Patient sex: M
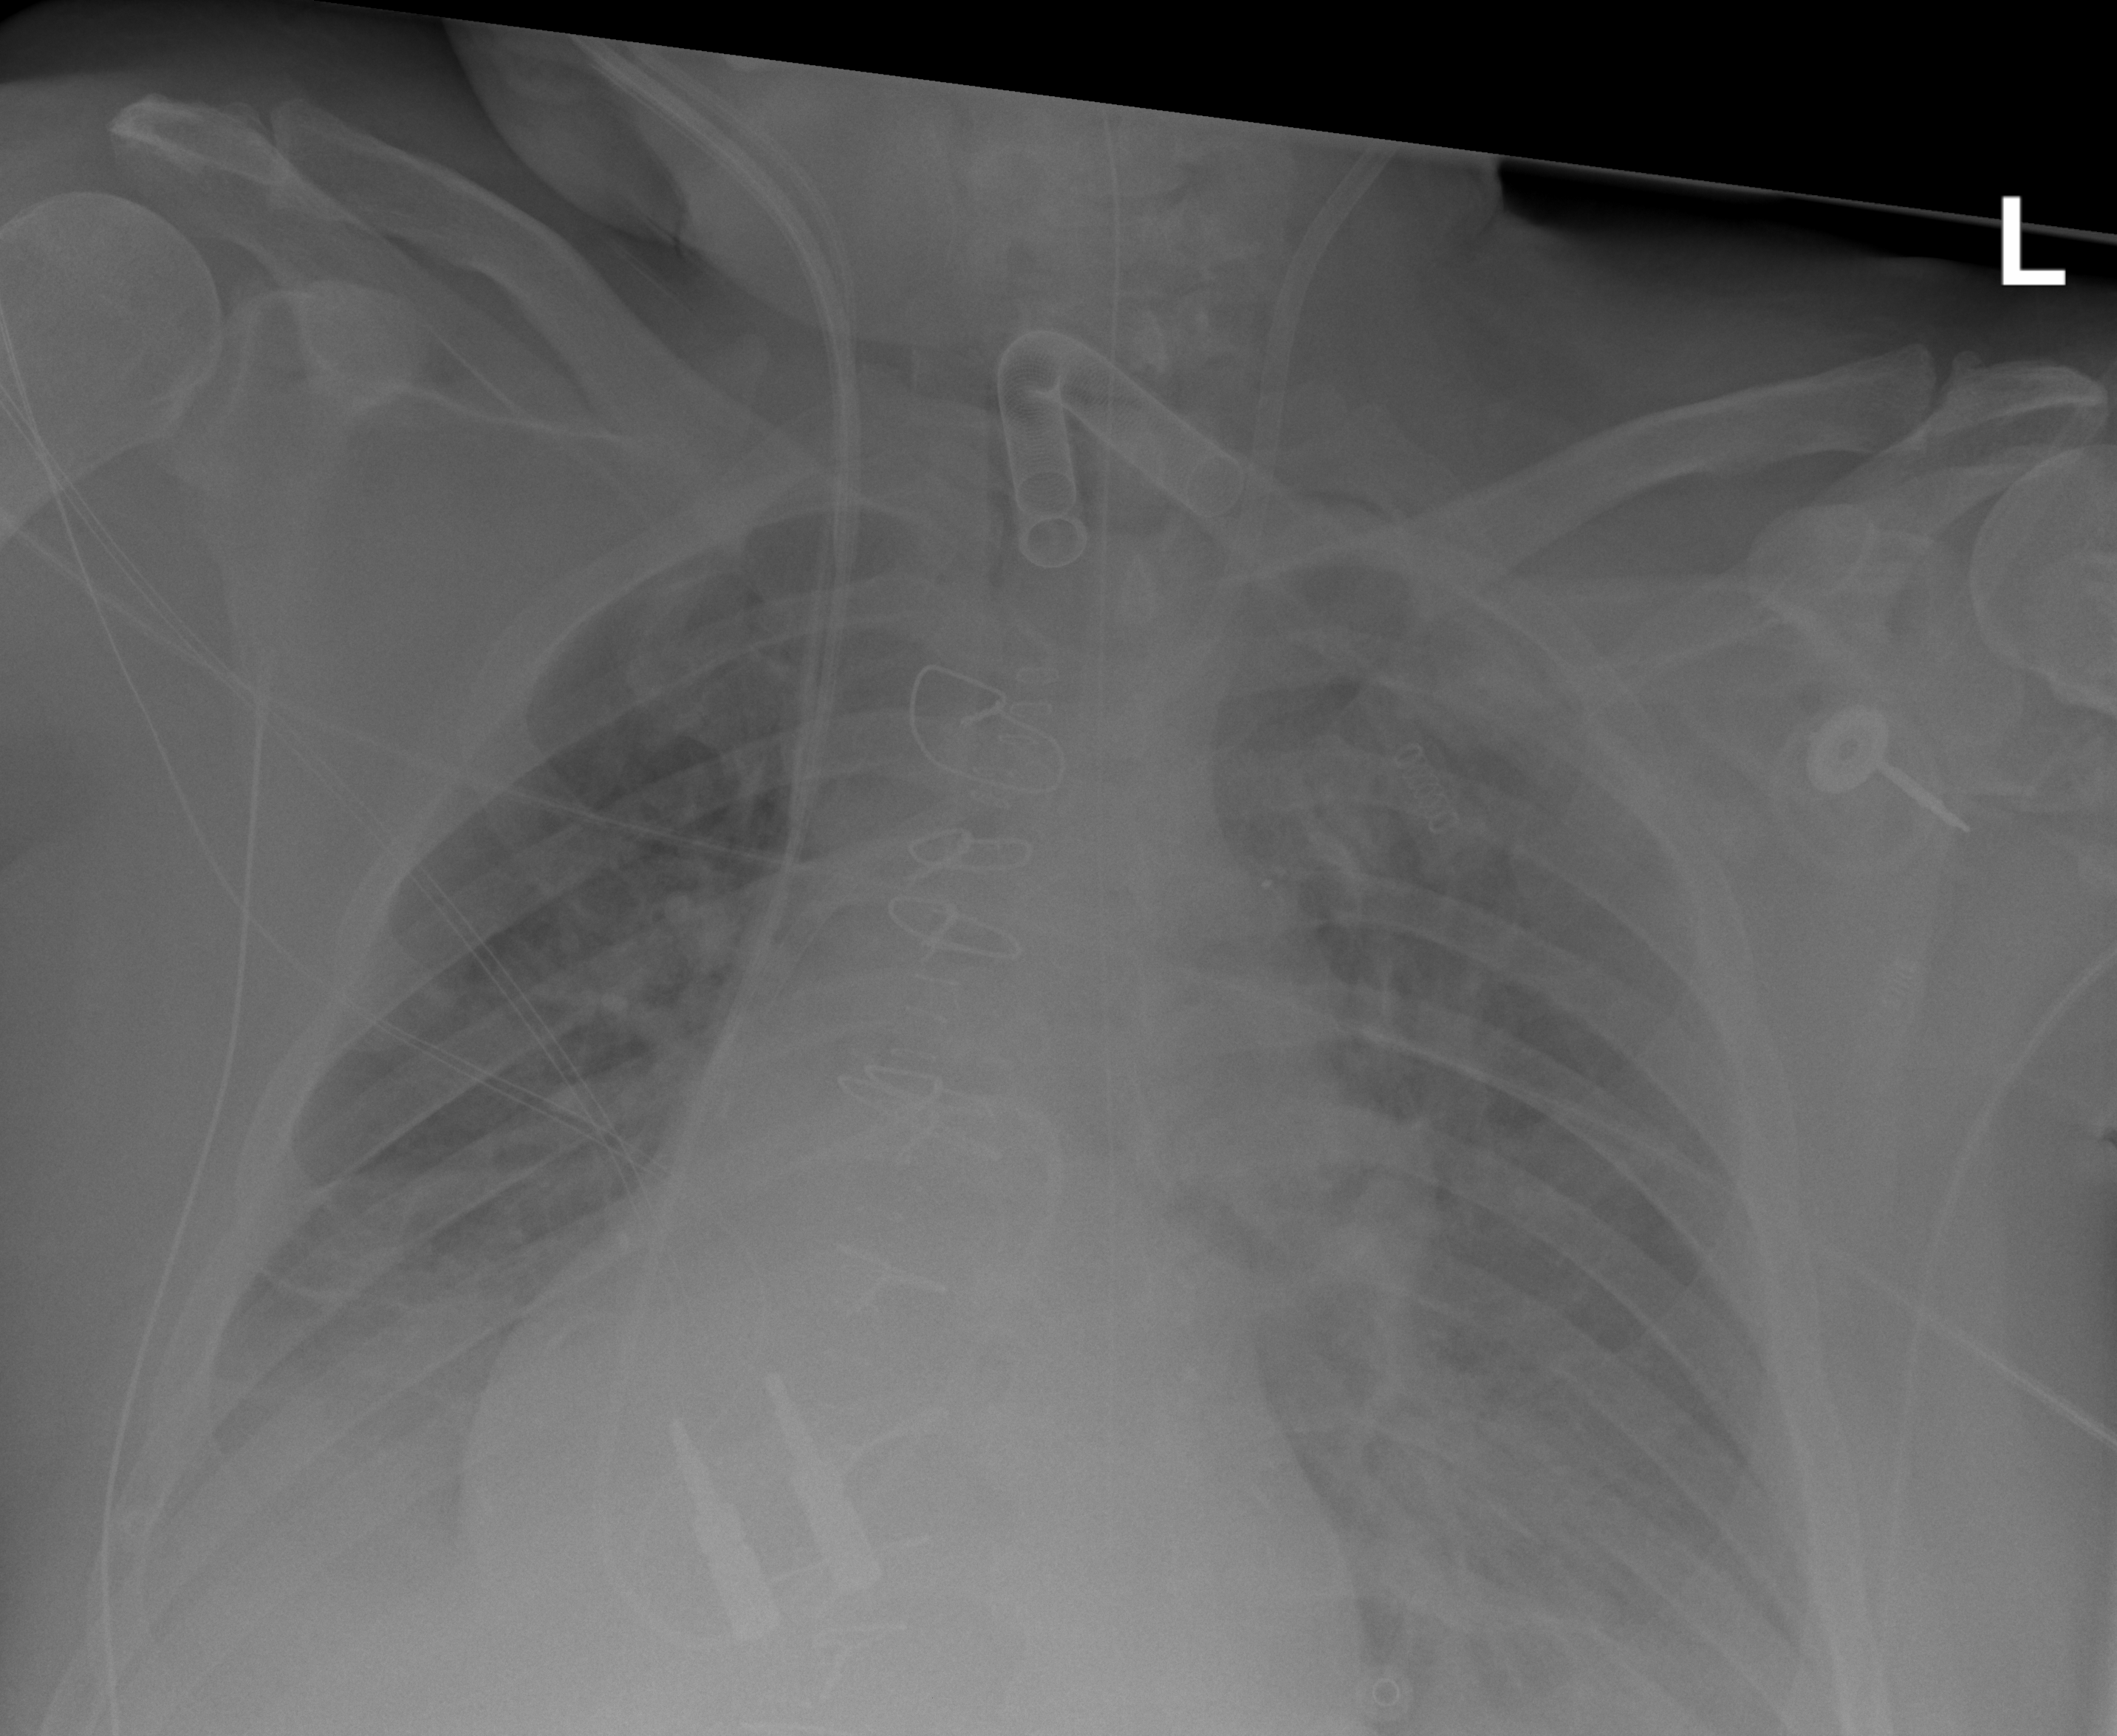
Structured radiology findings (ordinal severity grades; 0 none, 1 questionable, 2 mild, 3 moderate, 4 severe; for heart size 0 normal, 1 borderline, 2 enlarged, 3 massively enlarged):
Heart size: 2
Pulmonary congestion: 2
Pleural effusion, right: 3
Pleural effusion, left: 2
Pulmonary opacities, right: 1
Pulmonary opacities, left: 2
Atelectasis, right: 2
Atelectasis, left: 2